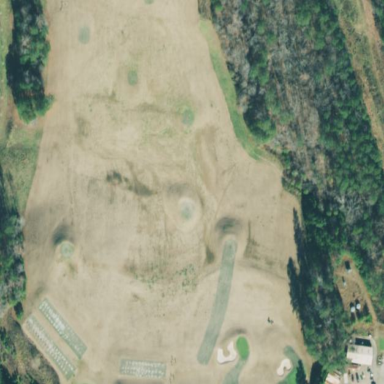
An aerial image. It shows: Golf course.